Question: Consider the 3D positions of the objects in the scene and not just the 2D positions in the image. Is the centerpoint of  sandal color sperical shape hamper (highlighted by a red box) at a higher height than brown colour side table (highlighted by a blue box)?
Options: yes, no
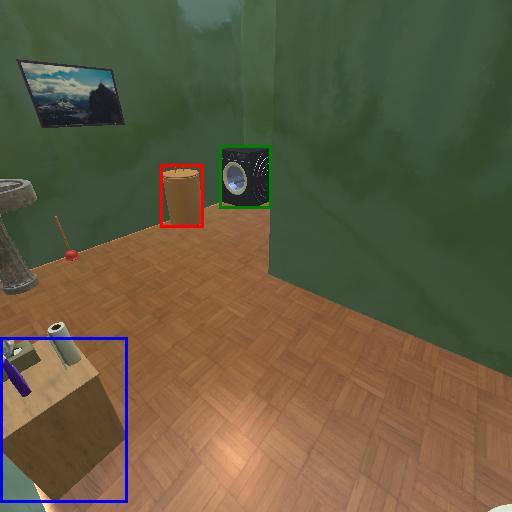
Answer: yes